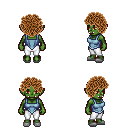
a pixel art fantasy rpg character, female body template, orc, green skin, blue vest, white pants, brown curly afro hairstyle, white slippers, four views (front, back, left, right), 2x2 character sprite sheet, small pixel art, hard edges, no anti-aliasing